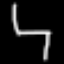
Label: chair